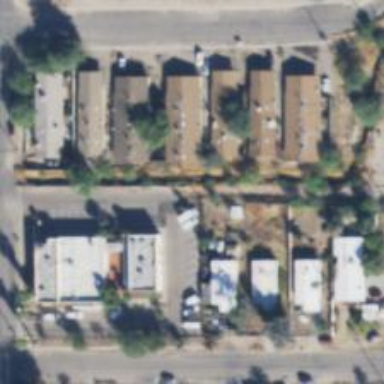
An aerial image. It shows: Alleyway designated as service road.